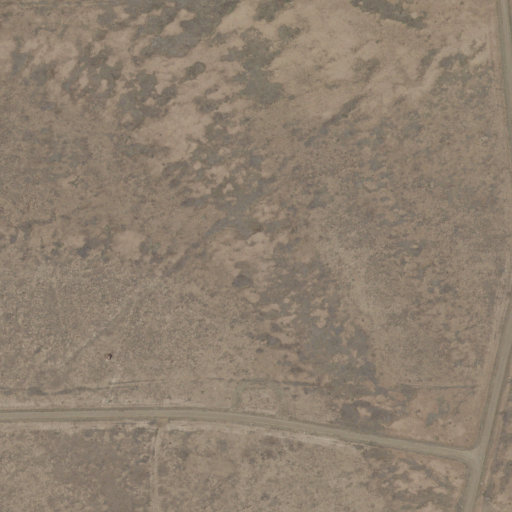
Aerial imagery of valley in New Mexico named Lemon Draw containing shrub, open development, and low intensity development